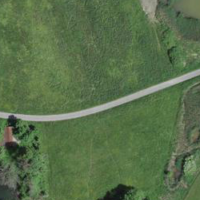
EUNIS habitat code: 52
Species observed at this site:
Daucus carota
Humulus lupulus
Lanius collurio
Sturnus vulgaris
Cercopis vulnerata